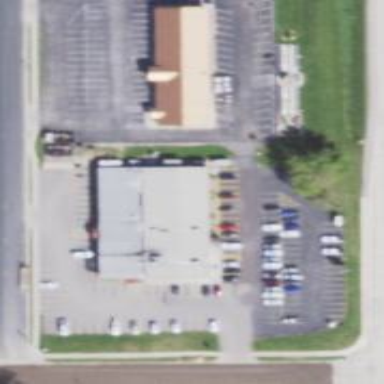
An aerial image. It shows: Customer parking area with surface designation.